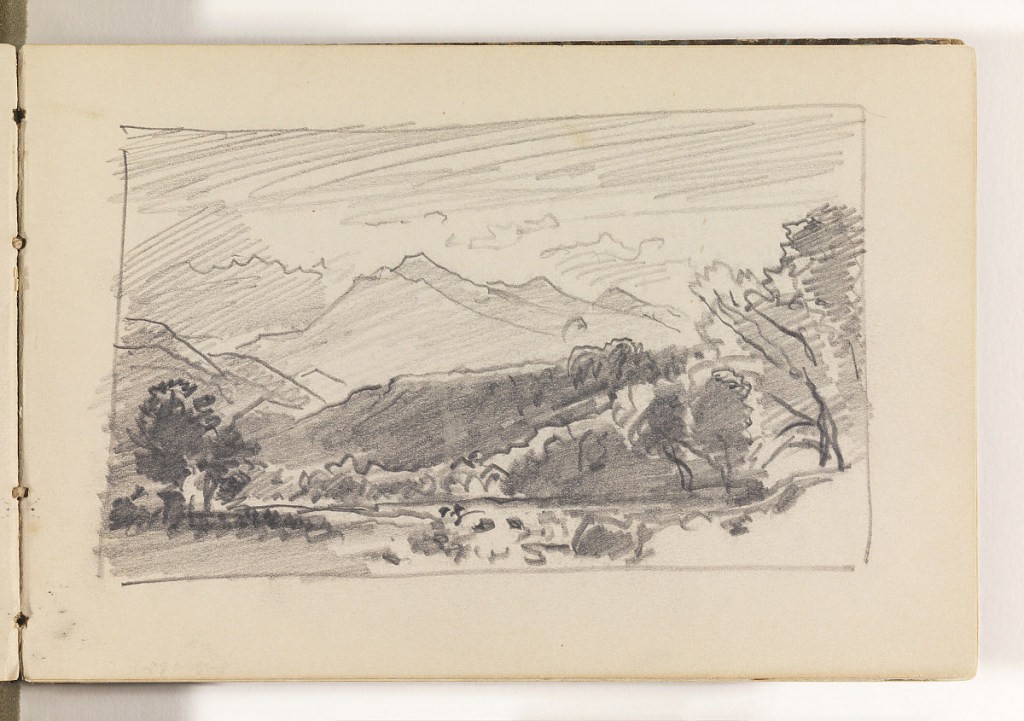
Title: Countryside with Distant Mountains
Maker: William Trost Richards, American, 1833–1905
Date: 1870–85
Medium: Graphite on cream wove paper, bound
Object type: Sketchbook folio
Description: Countryside with trees at right and left. In distance, a large mountain range with several peaks.